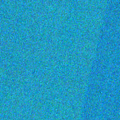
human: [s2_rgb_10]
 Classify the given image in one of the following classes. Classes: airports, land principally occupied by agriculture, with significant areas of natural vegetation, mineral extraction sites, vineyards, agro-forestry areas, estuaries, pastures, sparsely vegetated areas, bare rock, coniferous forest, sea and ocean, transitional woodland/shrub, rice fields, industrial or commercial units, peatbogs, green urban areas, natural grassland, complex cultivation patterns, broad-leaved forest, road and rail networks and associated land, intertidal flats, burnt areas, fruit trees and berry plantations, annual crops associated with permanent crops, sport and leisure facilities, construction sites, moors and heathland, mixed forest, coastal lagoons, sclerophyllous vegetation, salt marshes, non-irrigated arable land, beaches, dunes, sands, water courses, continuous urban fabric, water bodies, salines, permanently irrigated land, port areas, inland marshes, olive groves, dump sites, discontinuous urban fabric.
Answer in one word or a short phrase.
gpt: sea and ocean